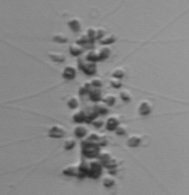
Label: Chaetoceros_didymus_TAG_external_flagellate